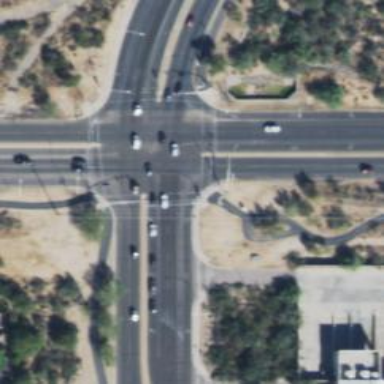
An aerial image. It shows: Marked road crossing.